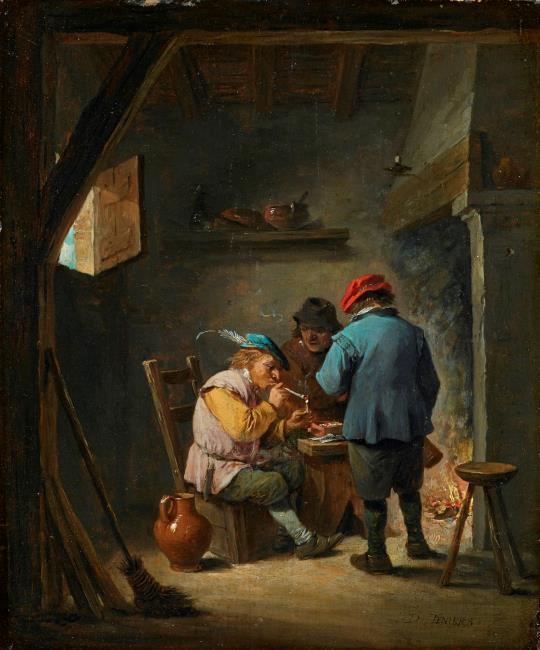
Title: Men smoking by a fireplace, in an interior
Artist: possibly David Teniers (II) Bron: Ellis Dullaart (2015-06) of een kopie naar David Teniers (II)
Earliest date: 1625
Latest date: 1690
Genre: painting
Iconography: Tobacco
Keywords: genre, interior view, three human figures, full-length portrait, standing (position), sitting, figure from behind, beret with feather, smoking (activity), filling a pipe, pipe, fire pot, tobacco, chair, table, fireplace, mantelpiece, broom, stool (seat), ewer (vessel), beam ceiling, terracotta